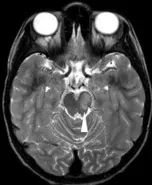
Left midbrain hypersignal on T2 weighed (T2W) sequence.
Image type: radiology (mri)